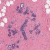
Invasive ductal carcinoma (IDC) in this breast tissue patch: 0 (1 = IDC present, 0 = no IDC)